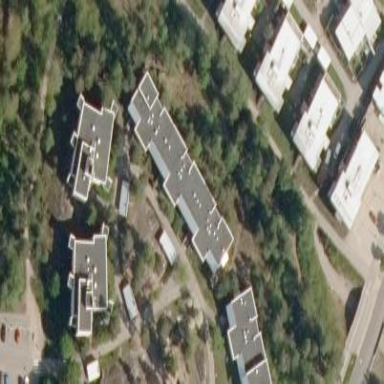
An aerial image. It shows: View of apartment building.